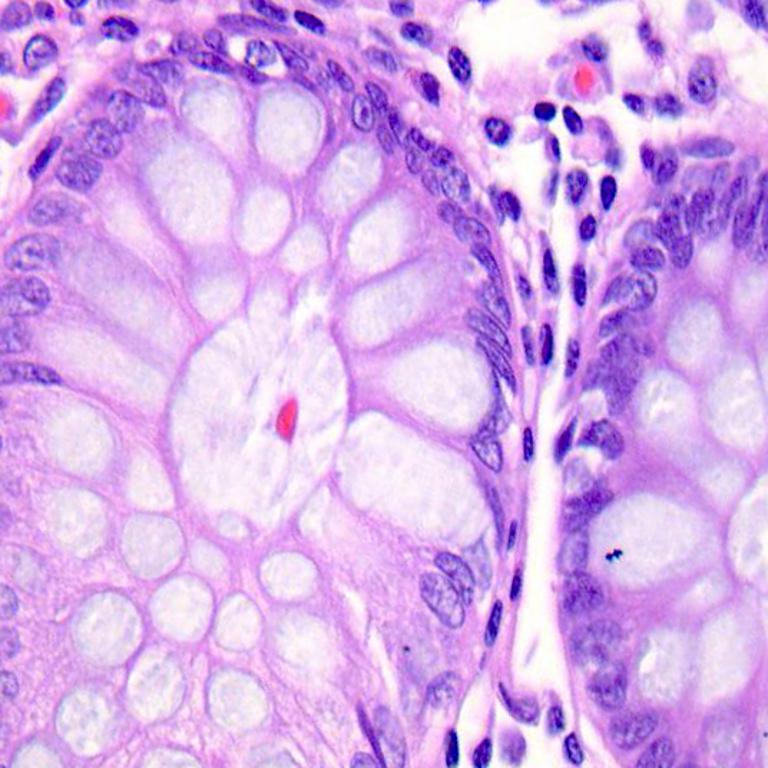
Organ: colon
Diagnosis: benign